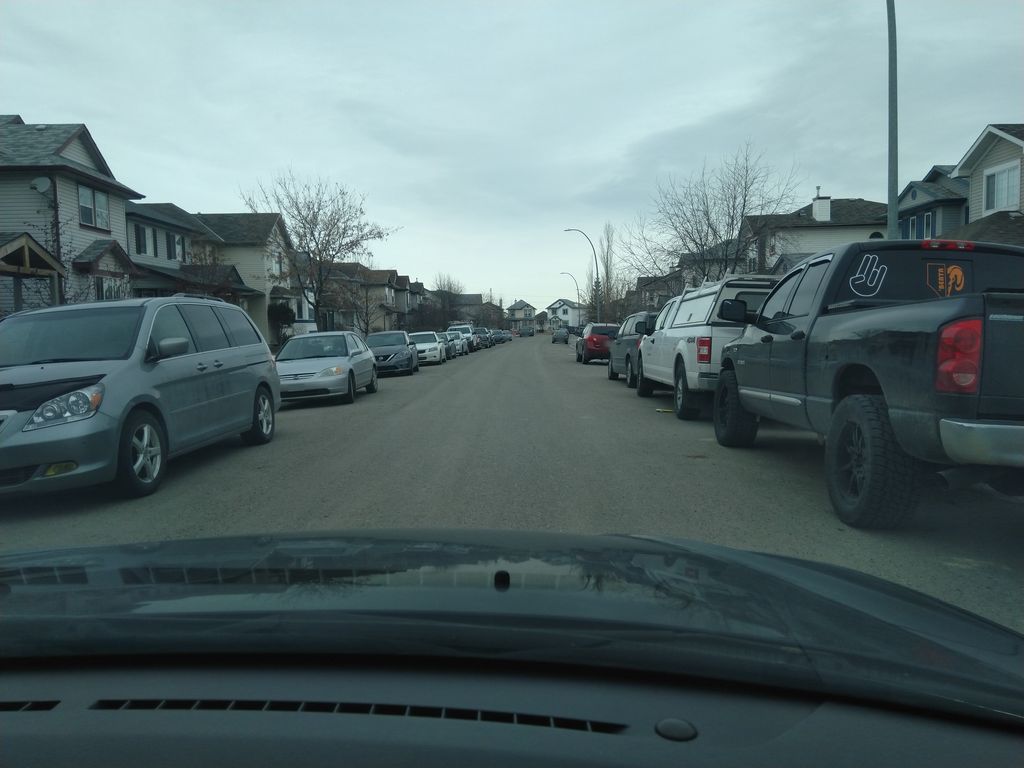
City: calgary